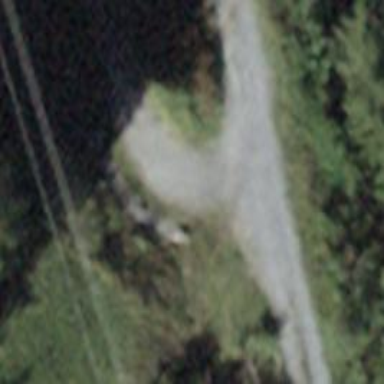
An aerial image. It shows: Gravel track with grade2 tracktype.